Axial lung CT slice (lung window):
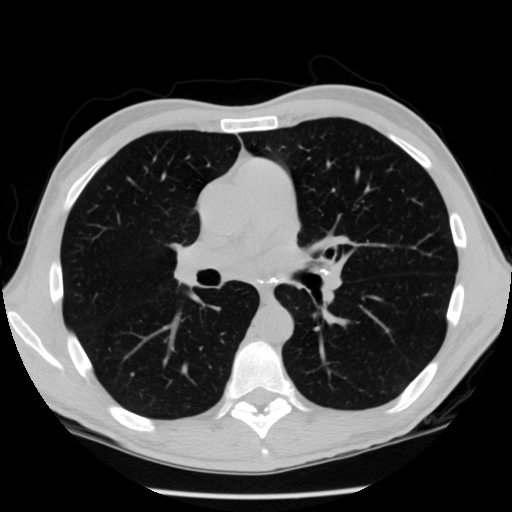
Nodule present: no